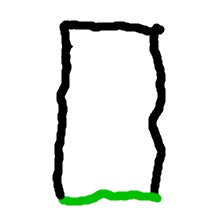
Shape: rectangle